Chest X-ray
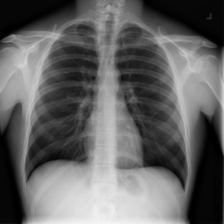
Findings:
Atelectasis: negative
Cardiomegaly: negative
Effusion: negative
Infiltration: negative
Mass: negative
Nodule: negative
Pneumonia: negative
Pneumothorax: negative
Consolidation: negative
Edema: negative
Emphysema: negative
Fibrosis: negative
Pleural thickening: negative
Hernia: negative